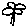
Label: flower